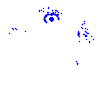
Particle: pion